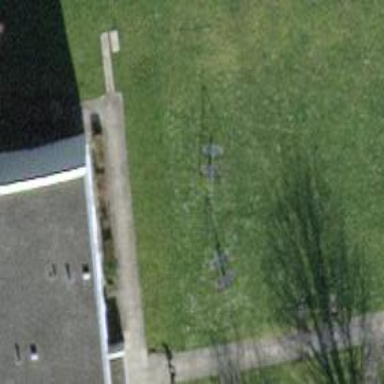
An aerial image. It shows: Playground with swings.